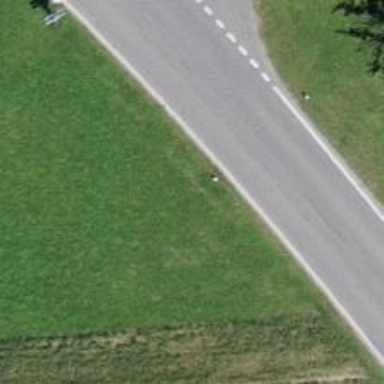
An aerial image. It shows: Unclassified road with asphalt surface.